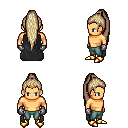
a pixel art fantasy rpg character, male body template, human, tanned skin, black cape, teal pants, white blonde extra-long topknot hairstyle, metal gloves, gold boots, four views (front, back, left, right), 2x2 character sprite sheet, small pixel art, hard edges, no anti-aliasing